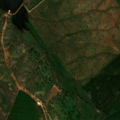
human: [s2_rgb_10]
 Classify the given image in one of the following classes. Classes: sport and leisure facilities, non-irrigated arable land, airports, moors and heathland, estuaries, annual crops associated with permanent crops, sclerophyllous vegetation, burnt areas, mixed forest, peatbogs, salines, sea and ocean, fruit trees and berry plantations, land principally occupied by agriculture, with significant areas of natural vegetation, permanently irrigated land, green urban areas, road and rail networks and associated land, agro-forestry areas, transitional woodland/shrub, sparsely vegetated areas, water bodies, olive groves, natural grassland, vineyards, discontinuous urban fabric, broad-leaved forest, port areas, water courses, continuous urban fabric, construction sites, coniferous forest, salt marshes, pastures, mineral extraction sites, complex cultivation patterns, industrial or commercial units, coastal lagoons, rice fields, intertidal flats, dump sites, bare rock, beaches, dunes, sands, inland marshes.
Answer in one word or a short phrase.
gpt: non-irrigated arable land, permanently irrigated land, olive groves, pastures, agro-forestry areas, coniferous forest, transitional woodland/shrub